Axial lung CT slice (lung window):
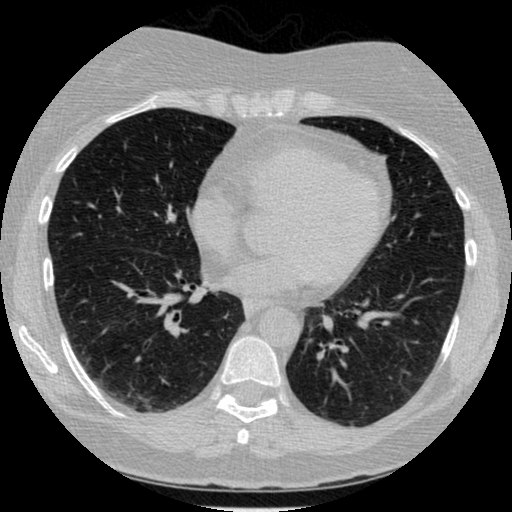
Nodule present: no